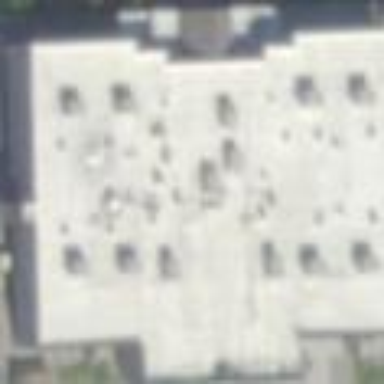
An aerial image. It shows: Cinema building.